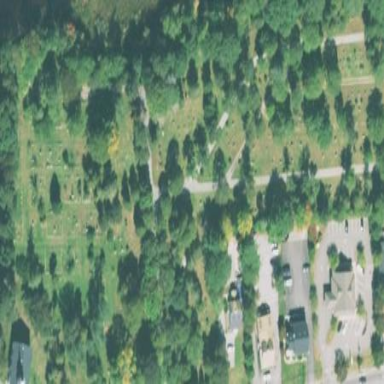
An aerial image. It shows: Graveyard.